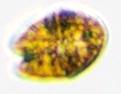
Label: Akashiwo